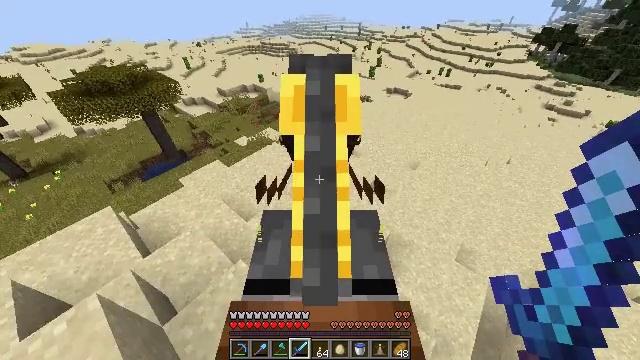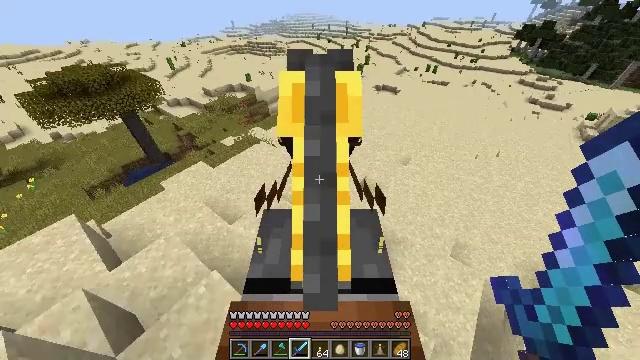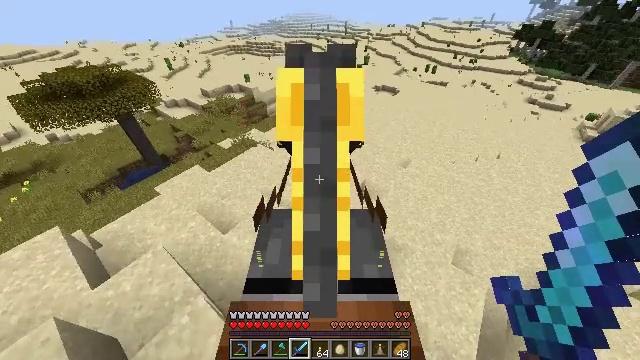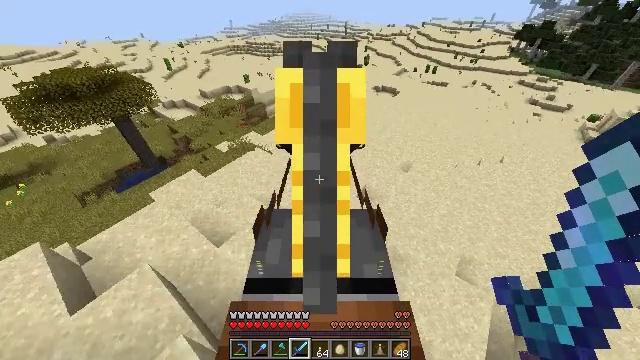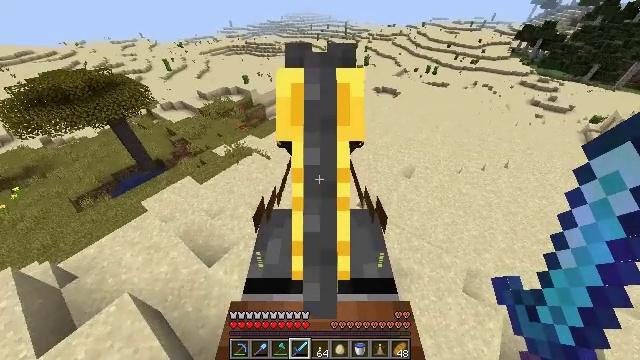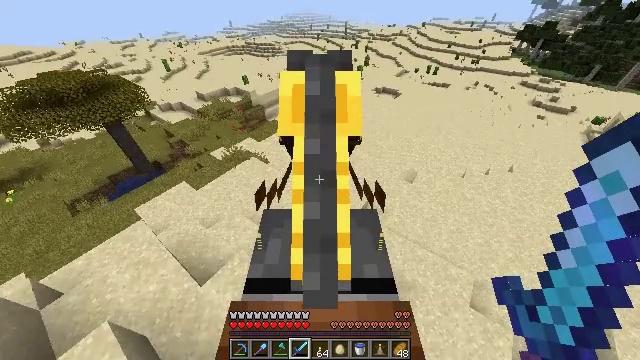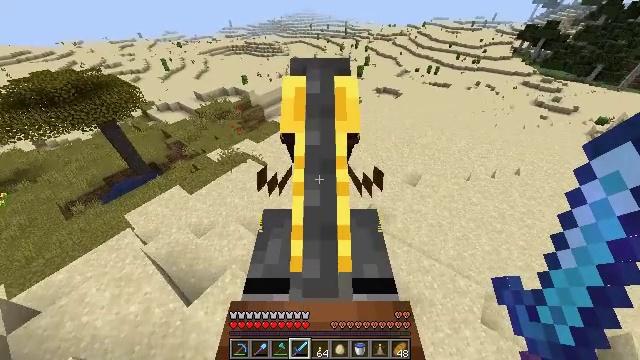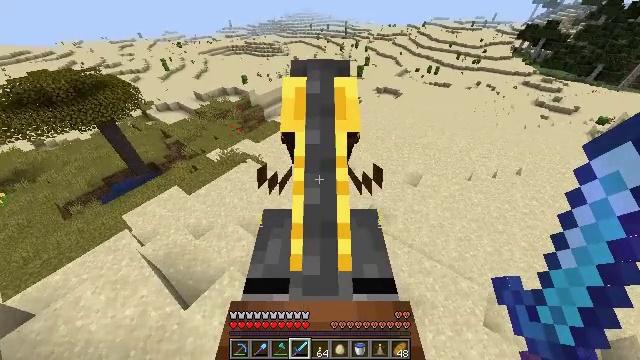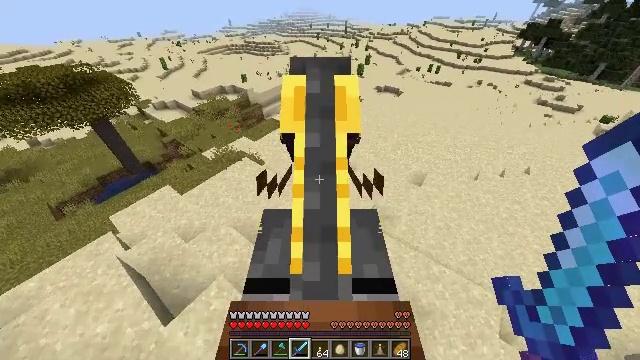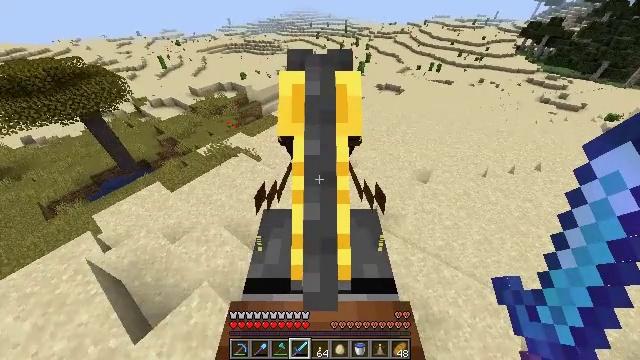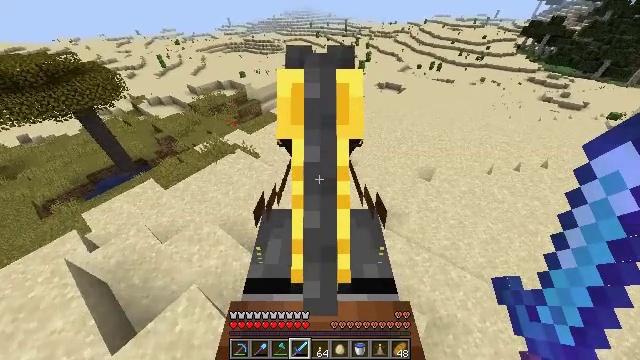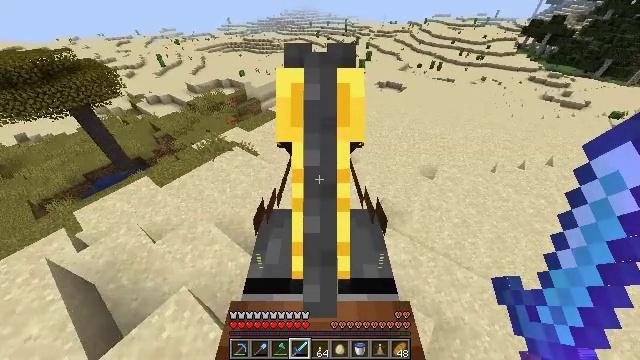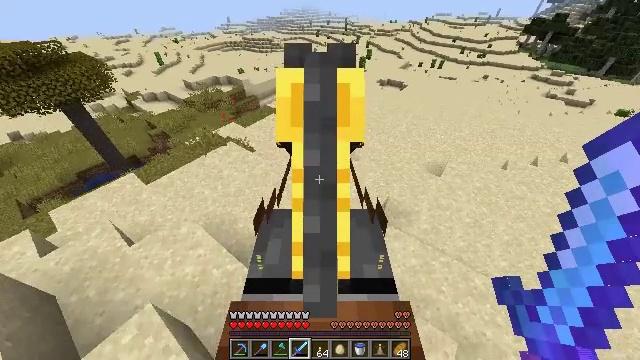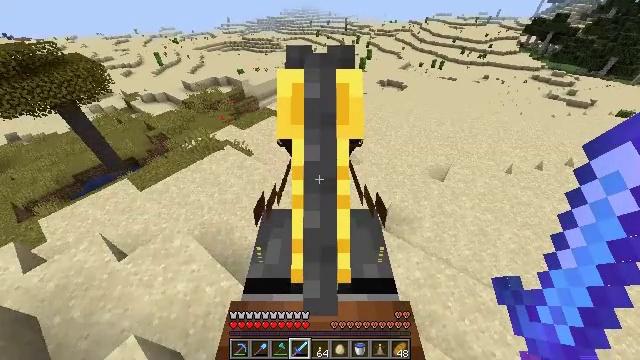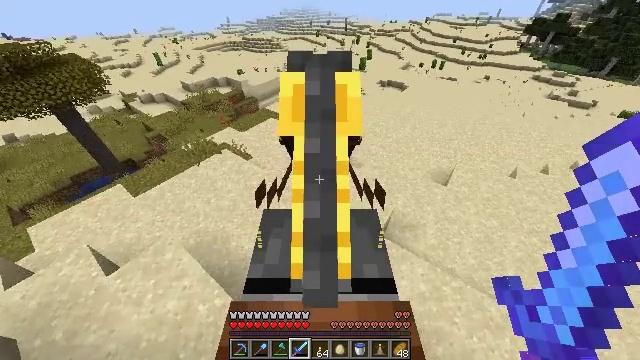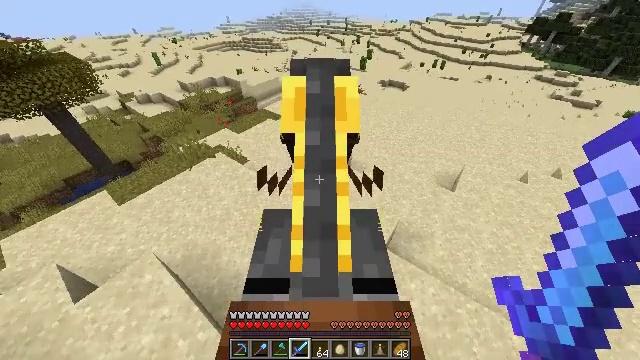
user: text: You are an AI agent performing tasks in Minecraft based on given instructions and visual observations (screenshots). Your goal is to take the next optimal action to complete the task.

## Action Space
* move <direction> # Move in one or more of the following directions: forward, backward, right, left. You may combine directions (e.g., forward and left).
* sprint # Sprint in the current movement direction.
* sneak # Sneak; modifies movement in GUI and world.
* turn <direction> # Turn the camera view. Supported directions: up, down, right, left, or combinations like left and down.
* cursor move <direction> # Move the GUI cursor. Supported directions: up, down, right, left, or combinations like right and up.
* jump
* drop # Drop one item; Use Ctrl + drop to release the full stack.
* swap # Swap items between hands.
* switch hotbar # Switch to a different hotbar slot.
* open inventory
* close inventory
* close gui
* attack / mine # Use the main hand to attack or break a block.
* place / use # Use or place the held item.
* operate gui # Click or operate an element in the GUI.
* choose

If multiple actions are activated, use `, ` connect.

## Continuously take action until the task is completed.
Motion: motion action
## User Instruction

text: Mine the sandstone block.
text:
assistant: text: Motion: move forward, sprint
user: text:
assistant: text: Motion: move forward, sprint
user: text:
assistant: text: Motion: move forward, sprint
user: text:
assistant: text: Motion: move forward, sprint
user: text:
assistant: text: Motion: move forward, sprint
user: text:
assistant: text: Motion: move forward, sprint
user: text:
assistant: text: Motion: move forward, sprint
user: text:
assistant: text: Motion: move forward, sprint
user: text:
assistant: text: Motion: move forward, sprint
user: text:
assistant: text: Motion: move forward, sprint
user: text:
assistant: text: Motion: move forward, sprint
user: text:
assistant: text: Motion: move forward, sprint
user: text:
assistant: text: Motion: move forward, sprint
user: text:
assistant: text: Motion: move forward, sprint
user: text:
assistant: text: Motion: move forward, sprint
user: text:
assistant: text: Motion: move forward, sprint
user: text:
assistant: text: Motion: move forward, sprint
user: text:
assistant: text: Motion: move forward, sprint
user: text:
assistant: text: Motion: move forward, sprint, turn left and down
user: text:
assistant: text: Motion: move forward, sprint, turn left
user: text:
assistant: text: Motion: move forward, sprint, turn left
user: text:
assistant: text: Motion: move forward, sprint, turn left
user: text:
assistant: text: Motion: move forward, sprint, turn left
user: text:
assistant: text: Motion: move forward, sprint, turn left
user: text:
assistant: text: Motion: move forward, sprint, turn left
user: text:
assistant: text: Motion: move forward, sprint
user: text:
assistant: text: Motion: move forward, sprint
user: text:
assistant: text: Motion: move forward, sprint
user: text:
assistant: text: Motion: move forward, sprint
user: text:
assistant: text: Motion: move forward, sprint